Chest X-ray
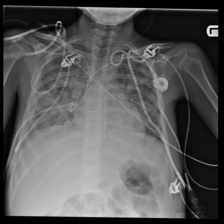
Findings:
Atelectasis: negative
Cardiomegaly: negative
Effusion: positive
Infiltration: positive
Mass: negative
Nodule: negative
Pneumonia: negative
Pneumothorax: positive
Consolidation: negative
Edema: negative
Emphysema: negative
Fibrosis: negative
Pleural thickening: negative
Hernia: negative